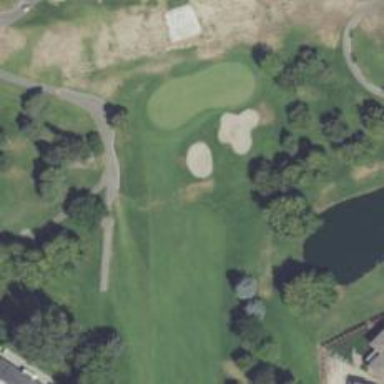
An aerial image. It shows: Golf hole.